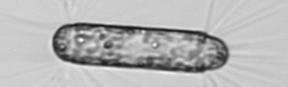
Label: Corethron_hystrix